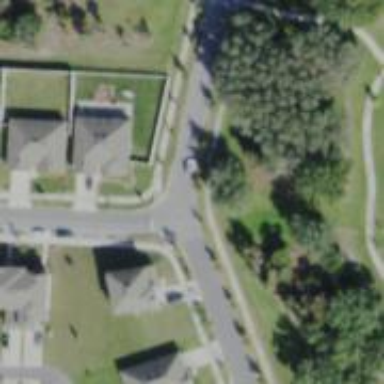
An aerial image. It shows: Residential road.